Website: lowes
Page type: cart
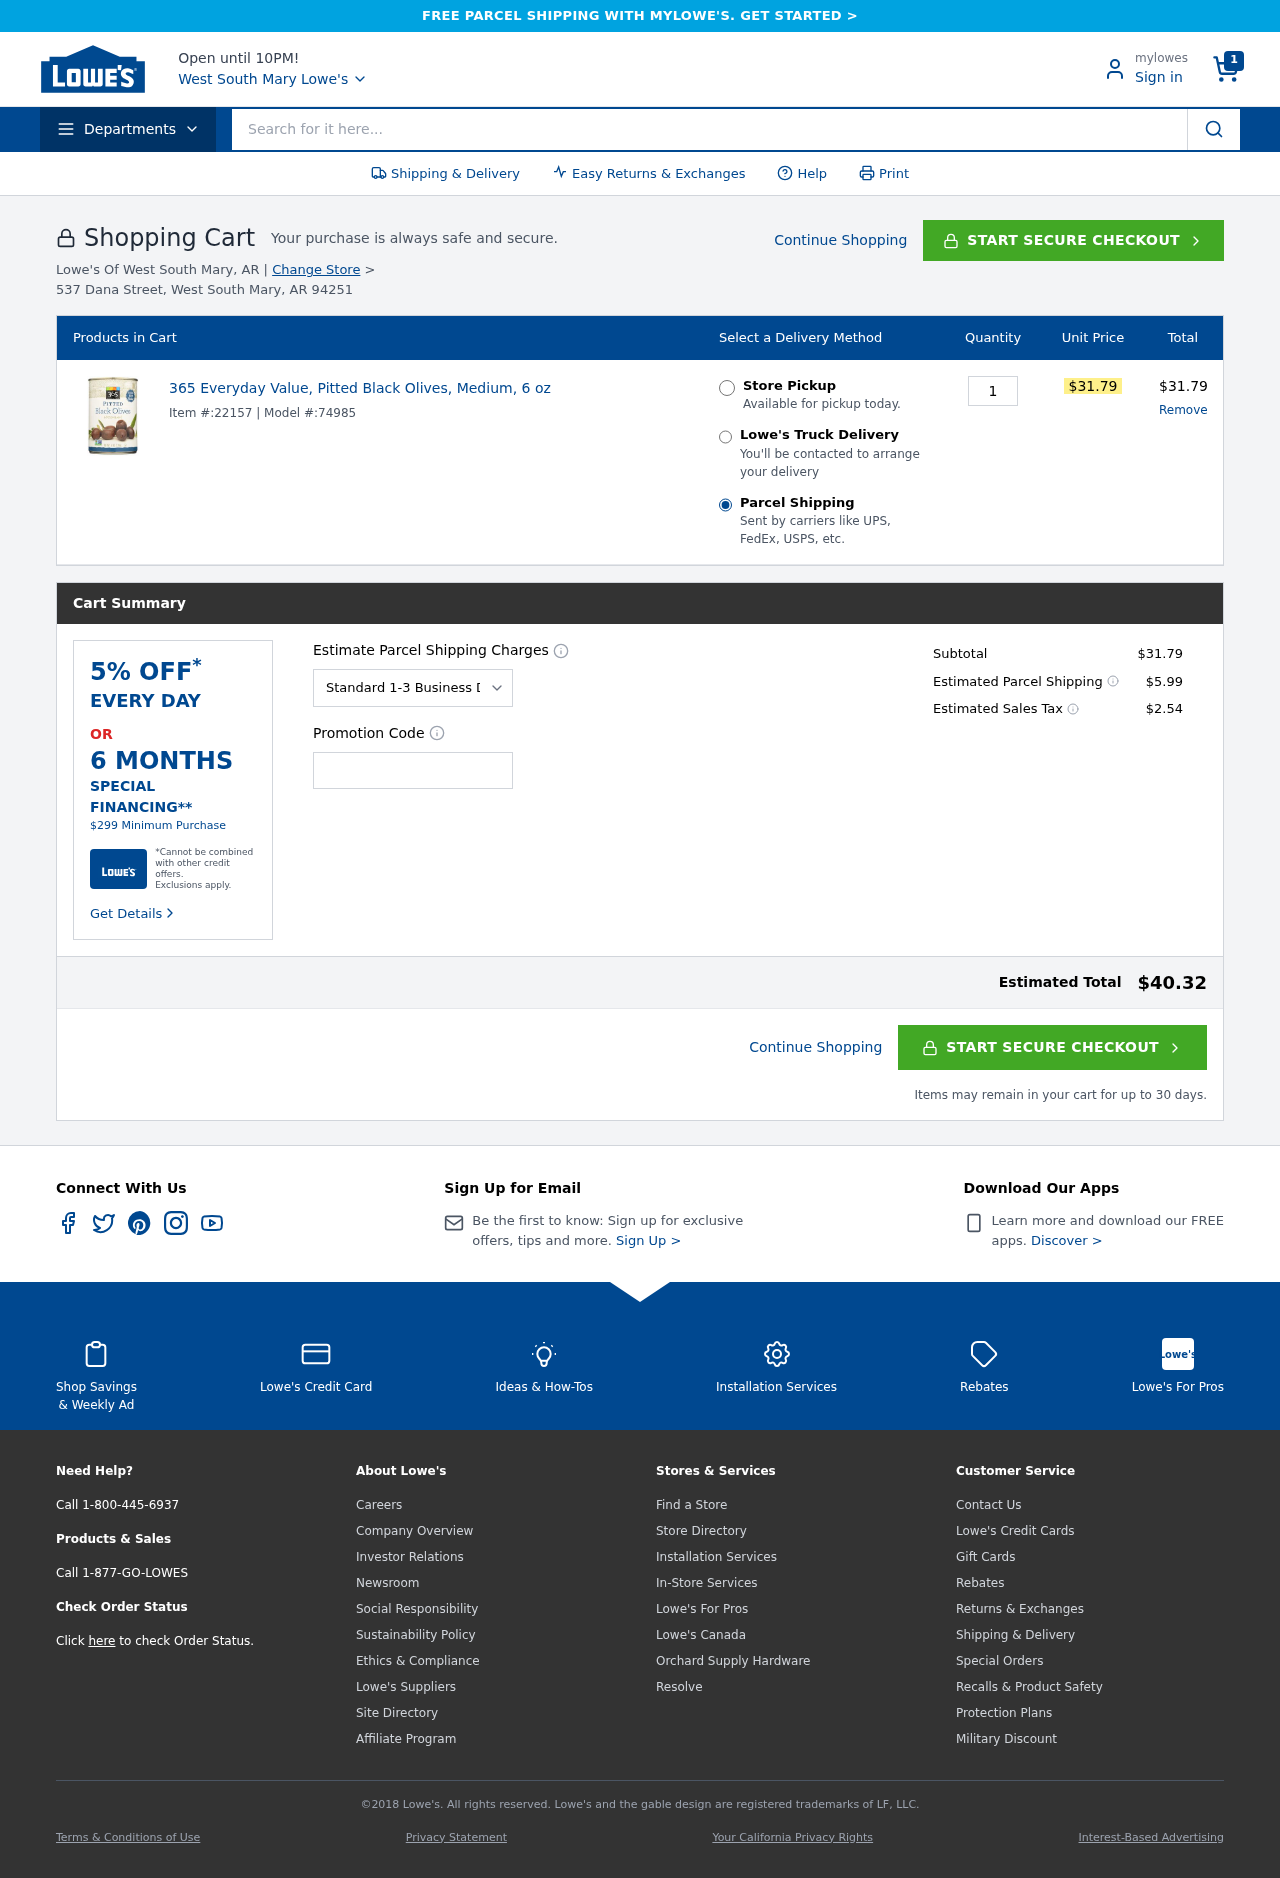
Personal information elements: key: PII_CITY
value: South Mary
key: PII_CITY
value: West South Mary
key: PII_POSTCODE
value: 94251
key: PII_PROMO_CODE
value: EXTRA11
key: PII_STREET
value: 537 Dana Street
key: PII_STATE_ABBR
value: AR
Product elements: key: PRODUCT1_NAME
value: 365 Everyday Value, Pitted Black Olives, Medium, 6 oz
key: PRODUCT1_PRICE
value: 31.79
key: PRODUCT1_QUANTITY
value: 1
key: PRODUCT1_MODEL
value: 74985
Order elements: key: ORDER_NUM_ITEMS
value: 1
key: ORDER_ITEM_ID
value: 22157
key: ORDER_LINE_TOTAL
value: $31.79
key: ORDER_SUBTOTAL
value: $31.79
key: ORDER_SHIPPING_COST
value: $5.99
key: ORDER_TAX
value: $2.54
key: ORDER_TOTAL
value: $40.32
Search elements: key: HEADER_SEARCH
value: Search for it here...